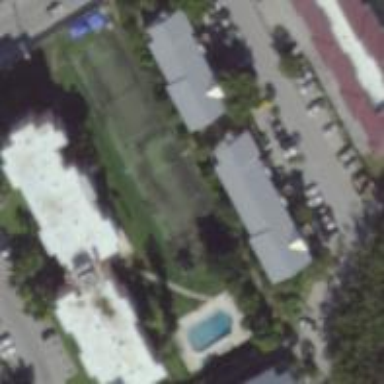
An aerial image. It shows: Tennis court in leisure pitch.